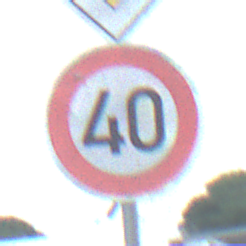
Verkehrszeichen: Geschwindigkeit40
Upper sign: Vorfahrtsstrasse
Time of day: Midday
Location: Outdoor (Suburban)
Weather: Overcast
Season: NotSpecified
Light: Natural